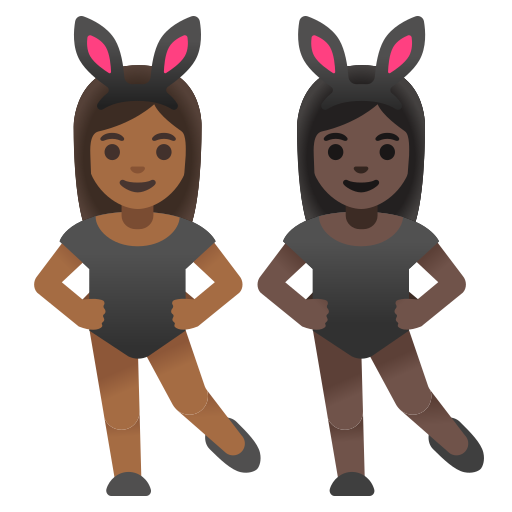
Emoji: 👩🏾‍🐰‍👩🏿